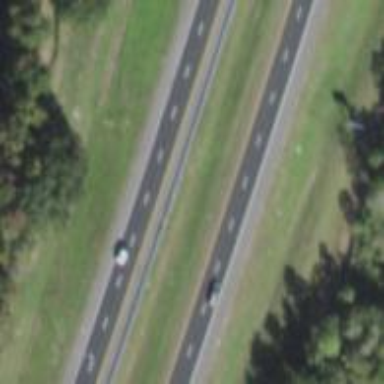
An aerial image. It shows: Asphalt motorway.